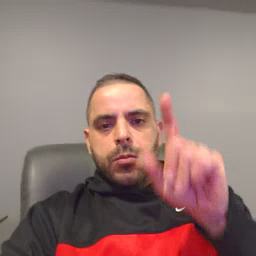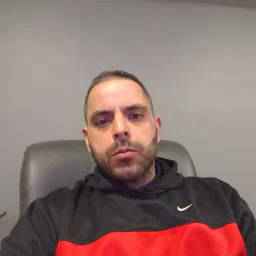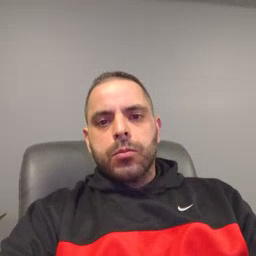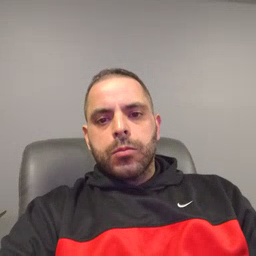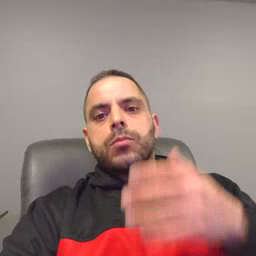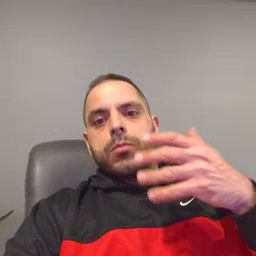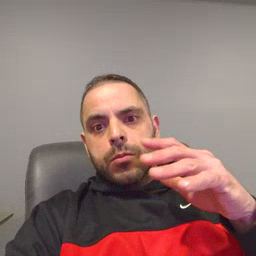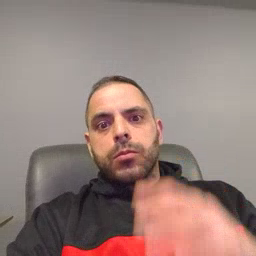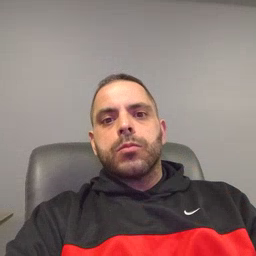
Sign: after